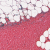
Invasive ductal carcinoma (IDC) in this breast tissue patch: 0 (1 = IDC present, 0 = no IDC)